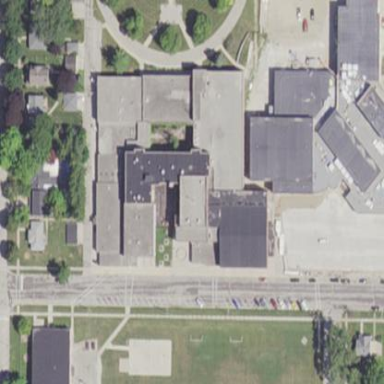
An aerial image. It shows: School.